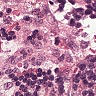
Metastatic tissue present: no